Question: I'm facing an issue with domPDF. pdf result getting displayed as html page not as pdf document. I'm trying to get the data from database and get the result in pdf document using 'dompdf' for laravel.
pdf-output-image

here is my HTML code.
'''
'<!DOCTYPE html>
<html>
<head>
<title>MHT Order PDF</title>
<link href="https://cdn.jsdelivr.net/npm/bootstrap@5.0.2/dist/css/bootstrap.min.css" rel="stylesheet" integrity="sha384-EVSTQN3/azprG1Anm3QDgpJLIm9Nao0Yz1ztcQTwFspd3yD65VohhpuuCOmLASjC" crossorigin="anonymous">
<script src="https://cdn.jsdelivr.net/npm/bootstrap@5.0.2/dist/js/bootstrap.bundle.min.js" integrity="sha384-MrcW6ZMFYlzcLA8Nl+NtUVF0sA7MsXsP1UyJoMp4YLEuNSfAP+JcXn/tWtIaxVXM" crossorigin="anonymous"></script>
</head>
<body>
<div class="d-block text-center" style="text-align: center; margin-top: -15px;">
<h1 style="text-align: center" class="navbar-brand text-underline text-center"><u> MAJESTIC HOUSE </u></h1>
<p style="margin-top:-20px">General Trading LLC</p>
</div>
<div class="order_heading">
@foreach($orderDtls as $order)
<p class="date">Date: {{$date}}</p>
<h3 class="orderDtls">Order Details </h3>
<h5 class="details">Order UID: <strong style="color: red;">{{$order->order_unq_id}}</strong></h5>
<h5 class="details">Customer Name: <strong style="color: red;">{{$order->customer_name}}</strong></h5>
<p id="date"> </p>
</div>
<table class="table caption-top" id="orderTable">
<caption>Order Details</caption>
<thead>
<tr>
<th scope="col">Customer Name</th>
<th scope="col">Product Name</th>
</tr>
</thead>
<tbody>
@foreach($orderDtls as $order)
<tr>
<td scope="row">{{$order->customer_name}}</td>
<td>{{$order->item_name}}</td>
</tr>
@endforeach
</tbody>
</table>
@endforeach
</body>
</html>
'''
this is the code from Controller
'''
public function mht_order_pdf(){
$customers = Customer::all();
$linkeds = Linked::all();
$orders = Order::all();
$date = date('y-m-d');
$orderDtls = DB::select("SELECT
customers.customer_name,
orders.id,
orders.order_unq_id,
items.item_name,
orders.item_quantity,
orders.total
FROM customers
JOIN linkeds
ON customers.id = linkeds.customer_id
JOIN items
ON linkeds.item_id = items.id
JOIN orders
ON linkeds.id = orders.linked_id
WHERE orders.order_unq_id = 'MH-Ord/29722/xyz supermarket';"
);
// // return $orderDtls;
return view('mht_order_pdf', compact('customers', 'linkeds', 'orders', 'orderDtls',
'date'));
$pdf = PDF::loadView('mht_order_pdf', $orderDtls);
return $pdf->stream('mht_order_pdf.pdf');
}
'''
this is the code from web.php
'''
<?php
use App\Http\Controllers\Backend\CustomerController;
use App\Http\Controllers\Backend\ItemController;
use App\Http\Controllers\Backend\LinkedController;
use App\Http\Controllers\Backend\OrderController;
use App\Http\Controllers\Backend\ProductController;
use App\Http\Controllers\Backend\UserController;
use App\Http\Controllers\PDFController;
use App\Models\Customer;
use App\Models\Linked;
use App\Models\Order;
use App\Models\Product;
use Illuminate\Support\Facades\Route;
use Dompdf\Dompdf;
use Illuminate\Support\Facades\DB;
/*
|--------------------------------------------------------------------------
| Web Routes
|--------------------------------------------------------------------------
|
| Here is where you can register web routes for your application. These
| routes are loaded by the RouteServiceProvider within a group which
| contains the "web" middleware group. Now create something great!
|
*/
Route::get('/', function () {
return view('welcome');
});
Auth::routes();
Route::get('/home', [App\Http\Controllers\HomeController::class, 'index'])-
>name('home');
Route::resource('users', UserController::class);
Route::resource('products', ProductController::class);
Route::resource('items', ItemController::class);
Route::resource('customers', CustomerController::class);
Route::resource('linked', LinkedController::class);
Route::resource('orders', OrderController::class);
Route::get('mht_order_pdf', [OrderController::class, 'mht_order_pdf'])-
>name('mht_order_pdf');
'''
PLEASE LET ME KNOW WHAT I'M DOING WRONG?
Thank you!
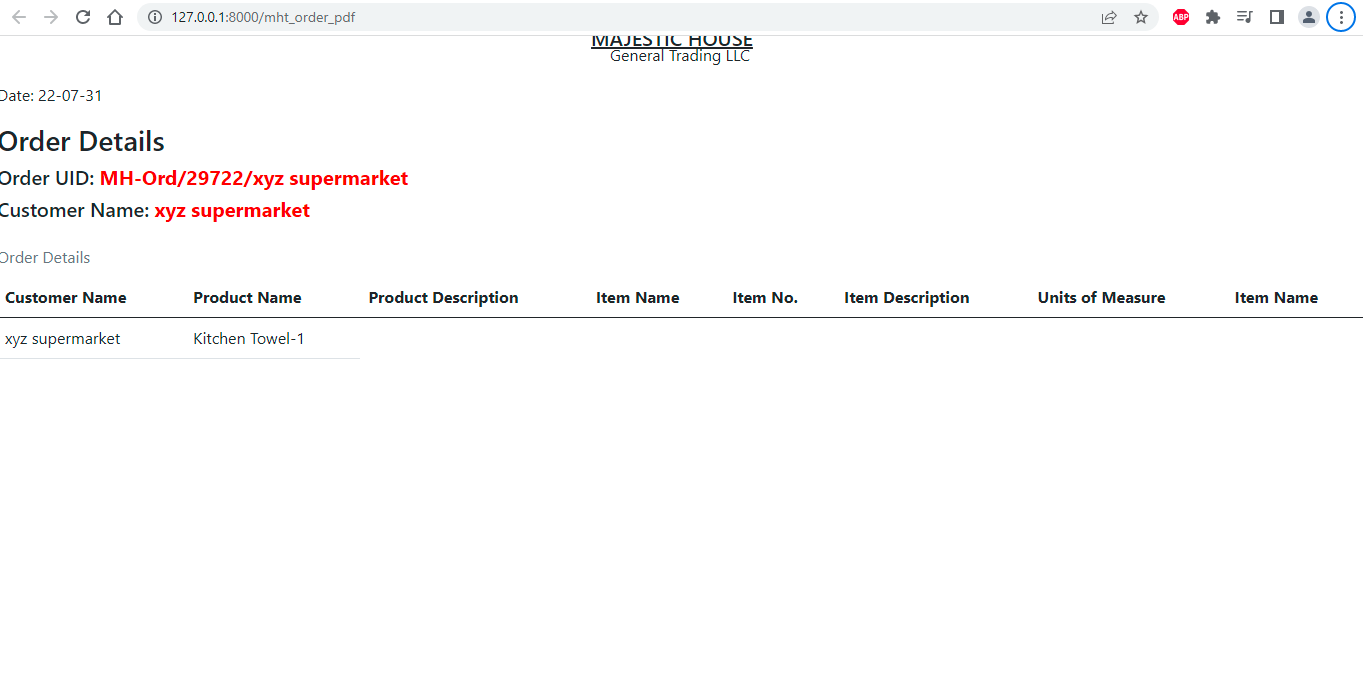
Answer: Your controller stops at this line:
'''
return view('mht_order_pdf', compact('customers', 'linkeds', 'orders', 'orderDtls', 'date'));
'''
thus the 2 lines below it, which related to the DomPDF, gets ignored. Try to delete the 'return view()' above so that the DomPDF lines of code below it can be executed.